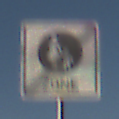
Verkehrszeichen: EndeFussgaengerzone
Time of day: MorningAfternoon
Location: Outdoor (Nature)
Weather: Clear
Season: Winter
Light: Natural